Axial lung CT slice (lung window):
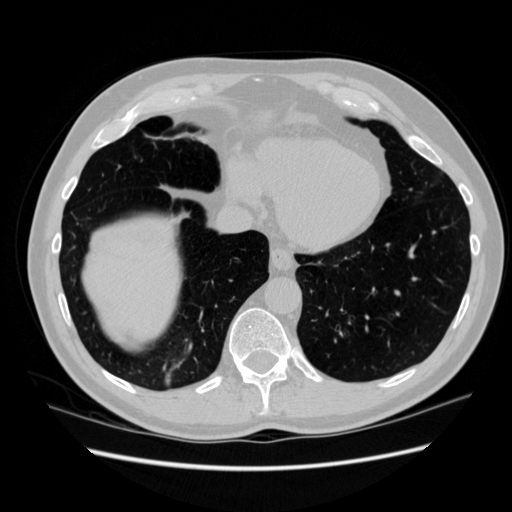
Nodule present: no